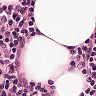
Metastatic tissue present: no